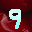
Label: 9